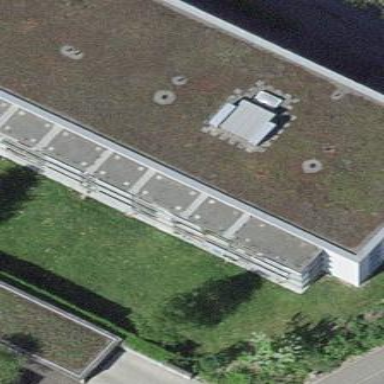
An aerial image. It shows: Apartment building with flat roof.